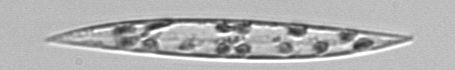
Label: Pleurosigma